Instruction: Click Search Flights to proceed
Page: home
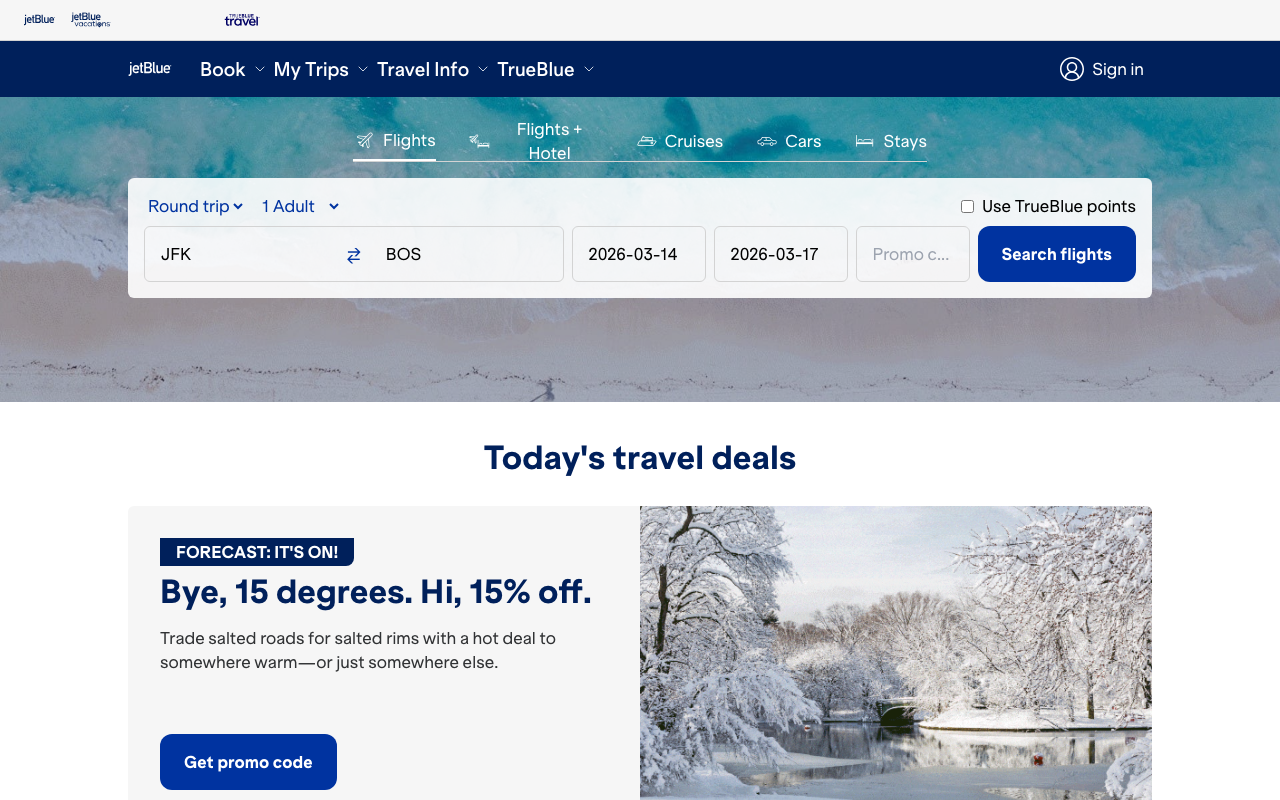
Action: click